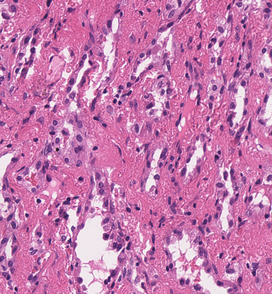
Tumor epithelial tissue: yes
Tumor-associated stroma tissue: yes
Normal tissue: no